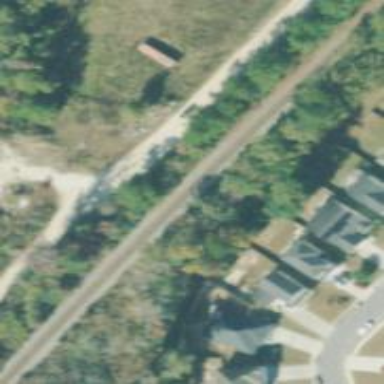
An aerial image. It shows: Railway track.